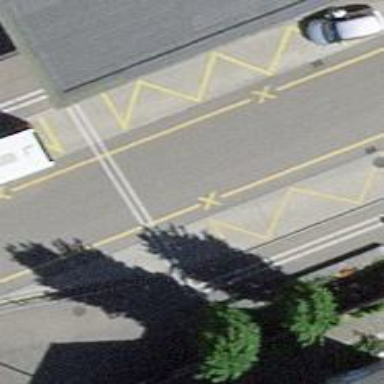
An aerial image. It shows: Bus stop with designated public transport stop position.